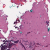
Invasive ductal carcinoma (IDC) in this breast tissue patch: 0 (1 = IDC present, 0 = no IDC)